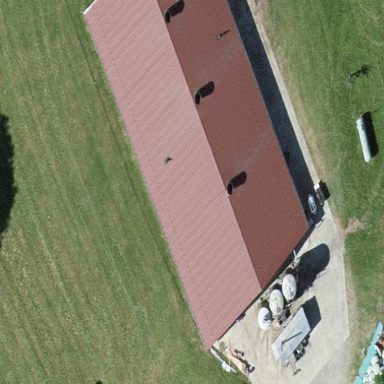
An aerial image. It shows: Farm auxiliary building.